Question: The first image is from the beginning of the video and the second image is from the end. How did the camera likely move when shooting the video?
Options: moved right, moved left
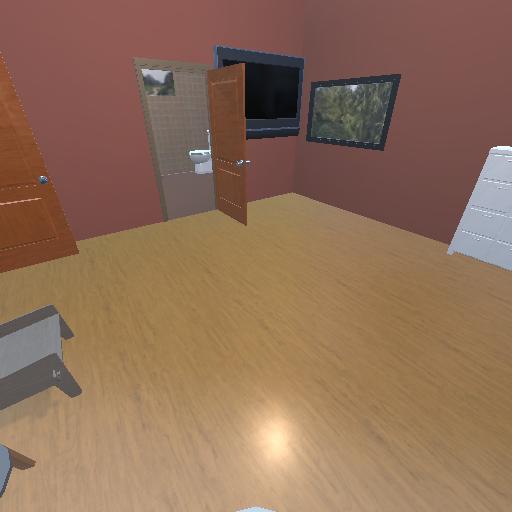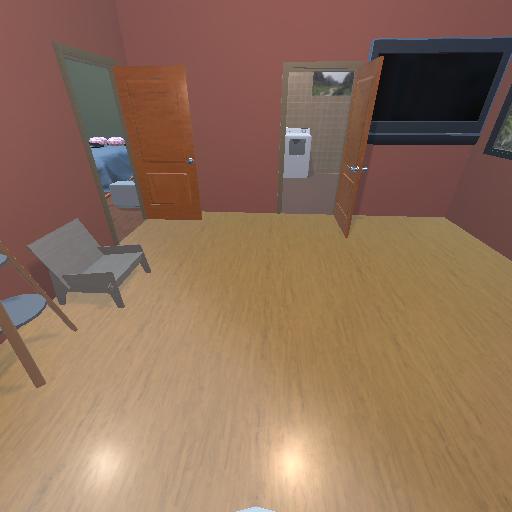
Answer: moved right